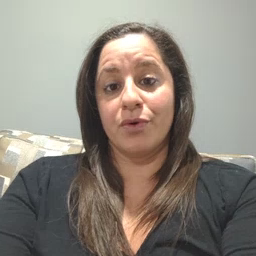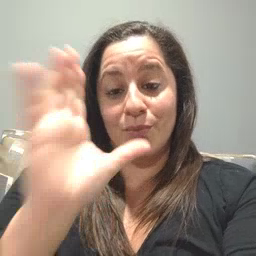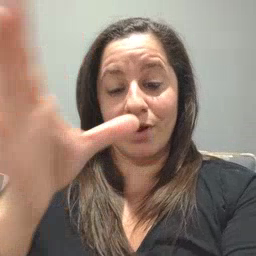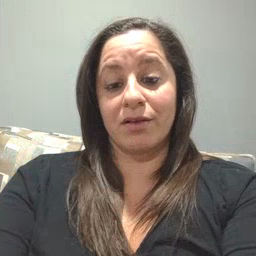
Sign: will